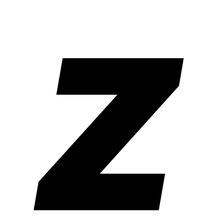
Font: Roboto-Italic_Black_Italic